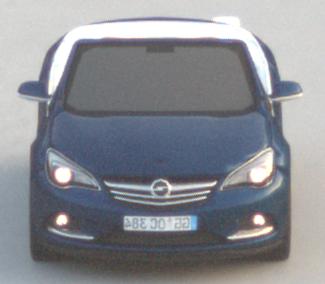
Make: Opel
Model: Cascada 1.4 Turbo
Detailed model: Cascada
Model produced from: 2013/03
Model produced until: 2015/01
Doors: 2
Color: blue
Road condition: dry road
Daytime: sunrise or sunset
Contrast: low contrast